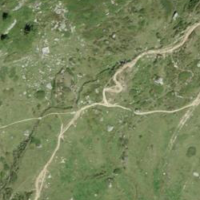
EUNIS habitat code: 26
Species observed at this site:
Marmota marmota
Erebia euryale
Ajuga pyramidalis
Eriophorum angustifolium
Rumex alpinus
Pyrrhocorax graculus
Dactylorhiza sambucina